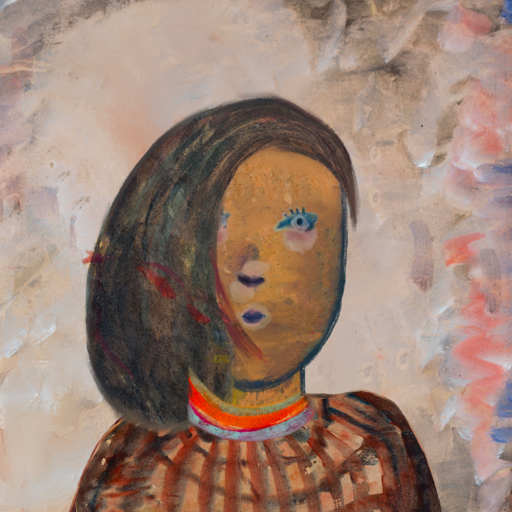
Background: Roy_Bahadur, Head And Neck Front: In_The_Sun, Face Front: Hill_Girl, Bust: Orphan, Hair Front: Gypsy_Mother, Head Accessory: Blank, Second Necklace: Blank, Necklace: Sisters, Baby: Blank